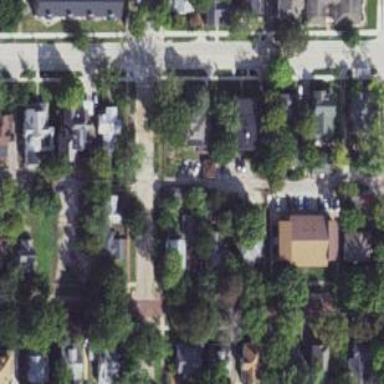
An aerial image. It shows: Sidewalk.